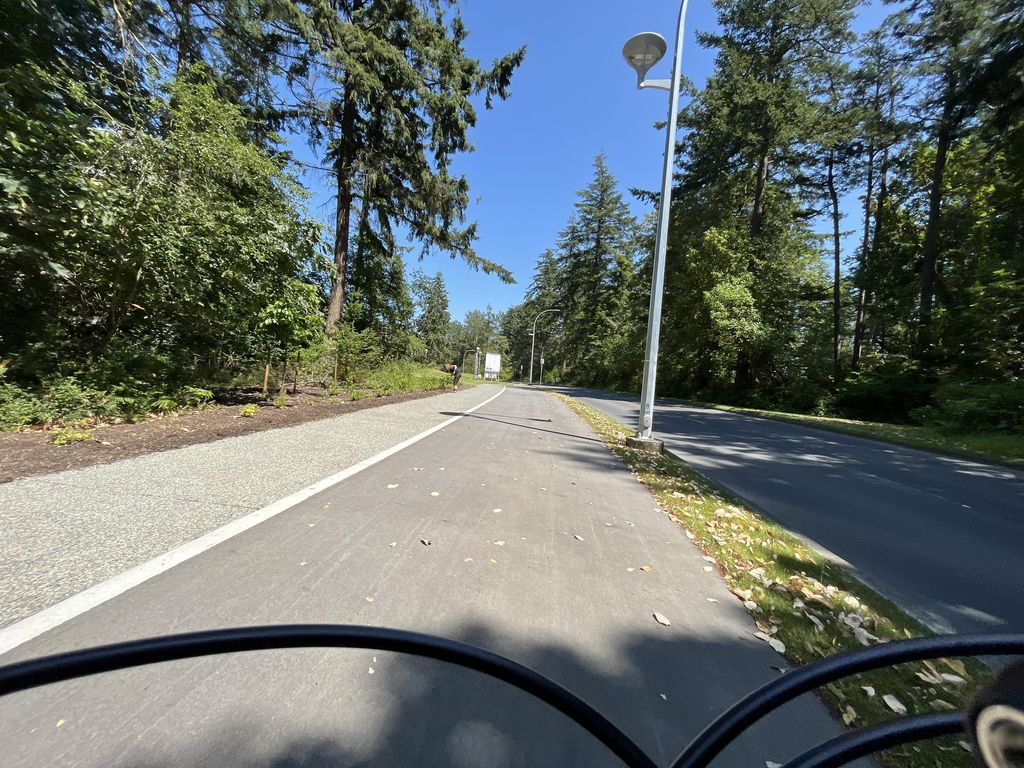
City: victoria